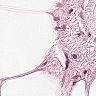
Metastatic tissue present: no